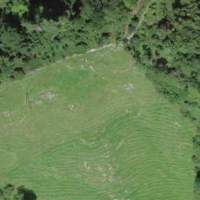
EUNIS habitat code: 43
Species observed at this site:
Campanula trachelium